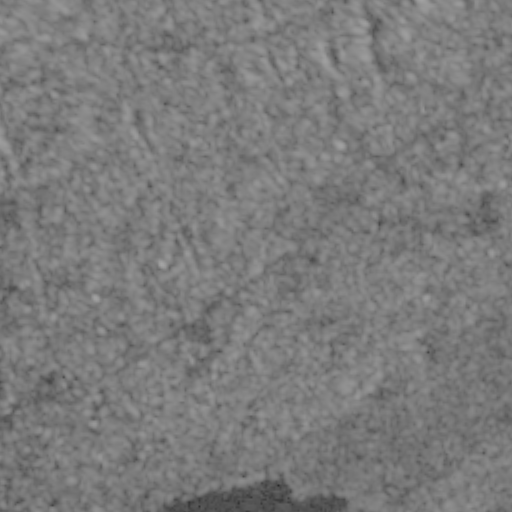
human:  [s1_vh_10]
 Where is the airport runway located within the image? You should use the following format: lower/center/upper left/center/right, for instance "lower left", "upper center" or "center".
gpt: The airport runway is located in the lower right of the image.
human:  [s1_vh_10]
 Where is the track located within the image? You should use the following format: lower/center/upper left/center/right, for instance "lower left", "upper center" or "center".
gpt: The track is located in the lower left of the image.
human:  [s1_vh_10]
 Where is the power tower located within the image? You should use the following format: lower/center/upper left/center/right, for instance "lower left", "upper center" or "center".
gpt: There is no power tower in the image.

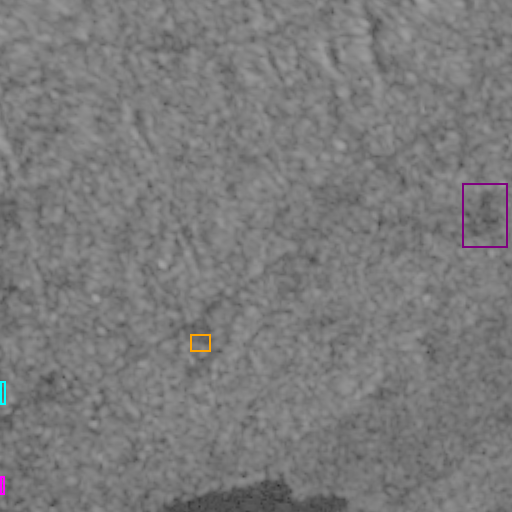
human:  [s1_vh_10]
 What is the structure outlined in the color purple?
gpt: The structure outlined in purple is a park.
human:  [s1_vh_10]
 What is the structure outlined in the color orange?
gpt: The structure outlined in orange is a parking lot.
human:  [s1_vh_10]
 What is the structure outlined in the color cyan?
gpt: The structure outlined in cyan is a track.
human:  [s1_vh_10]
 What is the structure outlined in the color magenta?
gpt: The structure outlined in magenta is a building.
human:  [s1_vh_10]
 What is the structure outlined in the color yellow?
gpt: There is no yellow outline.